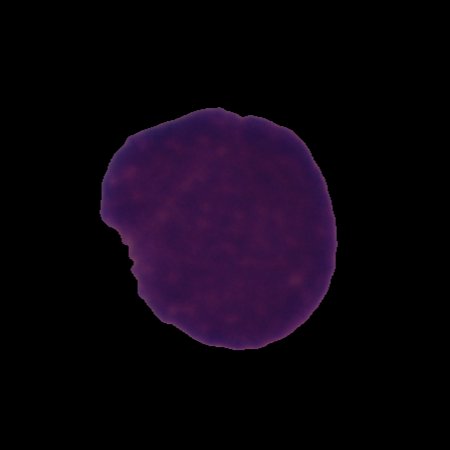
Label: healthy